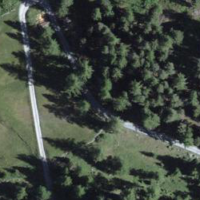
EUNIS habitat code: 24
Species observed at this site:
Astragalus cicer